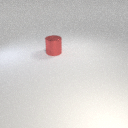
large red metal cylinder